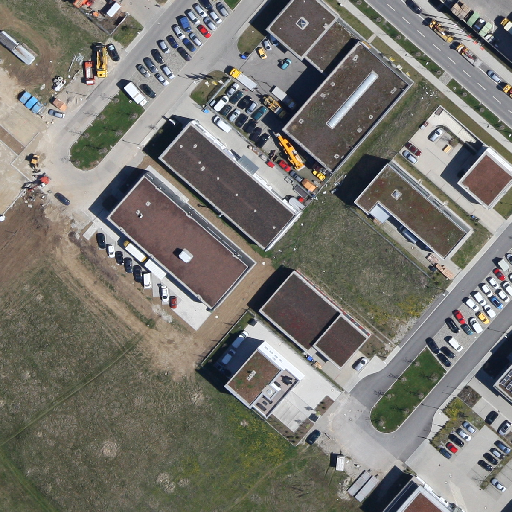
Referring expression: trailer in the parking area